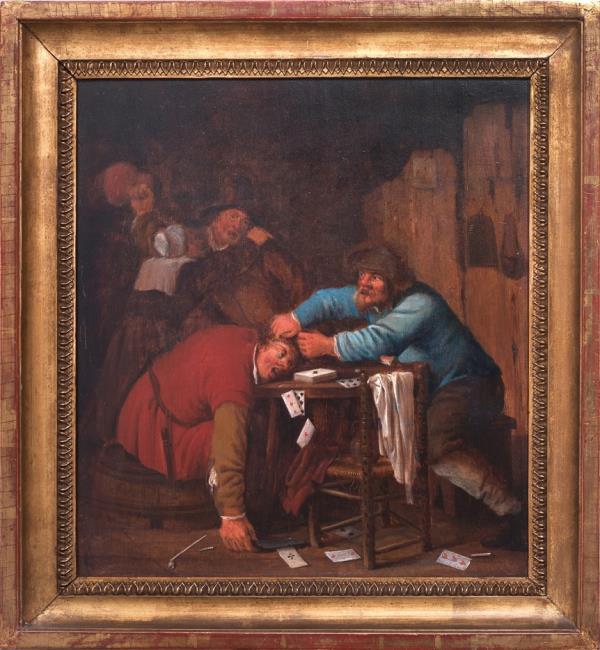
Title: Peasants fighting in a tavern
Artist: attributed to Jan Thomas van Kessel Bron: Ellis Dullaart (2016-06)
Earliest date: 1692
Latest date: 1741
Genre: painting
Iconography: Tobacco
Keywords: genre, inn interior, company of peasants, hat, fighting, playing card, pipe, ewer (vessel), table, chair, schuldlei (debt board), room divider, terracotta